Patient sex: M
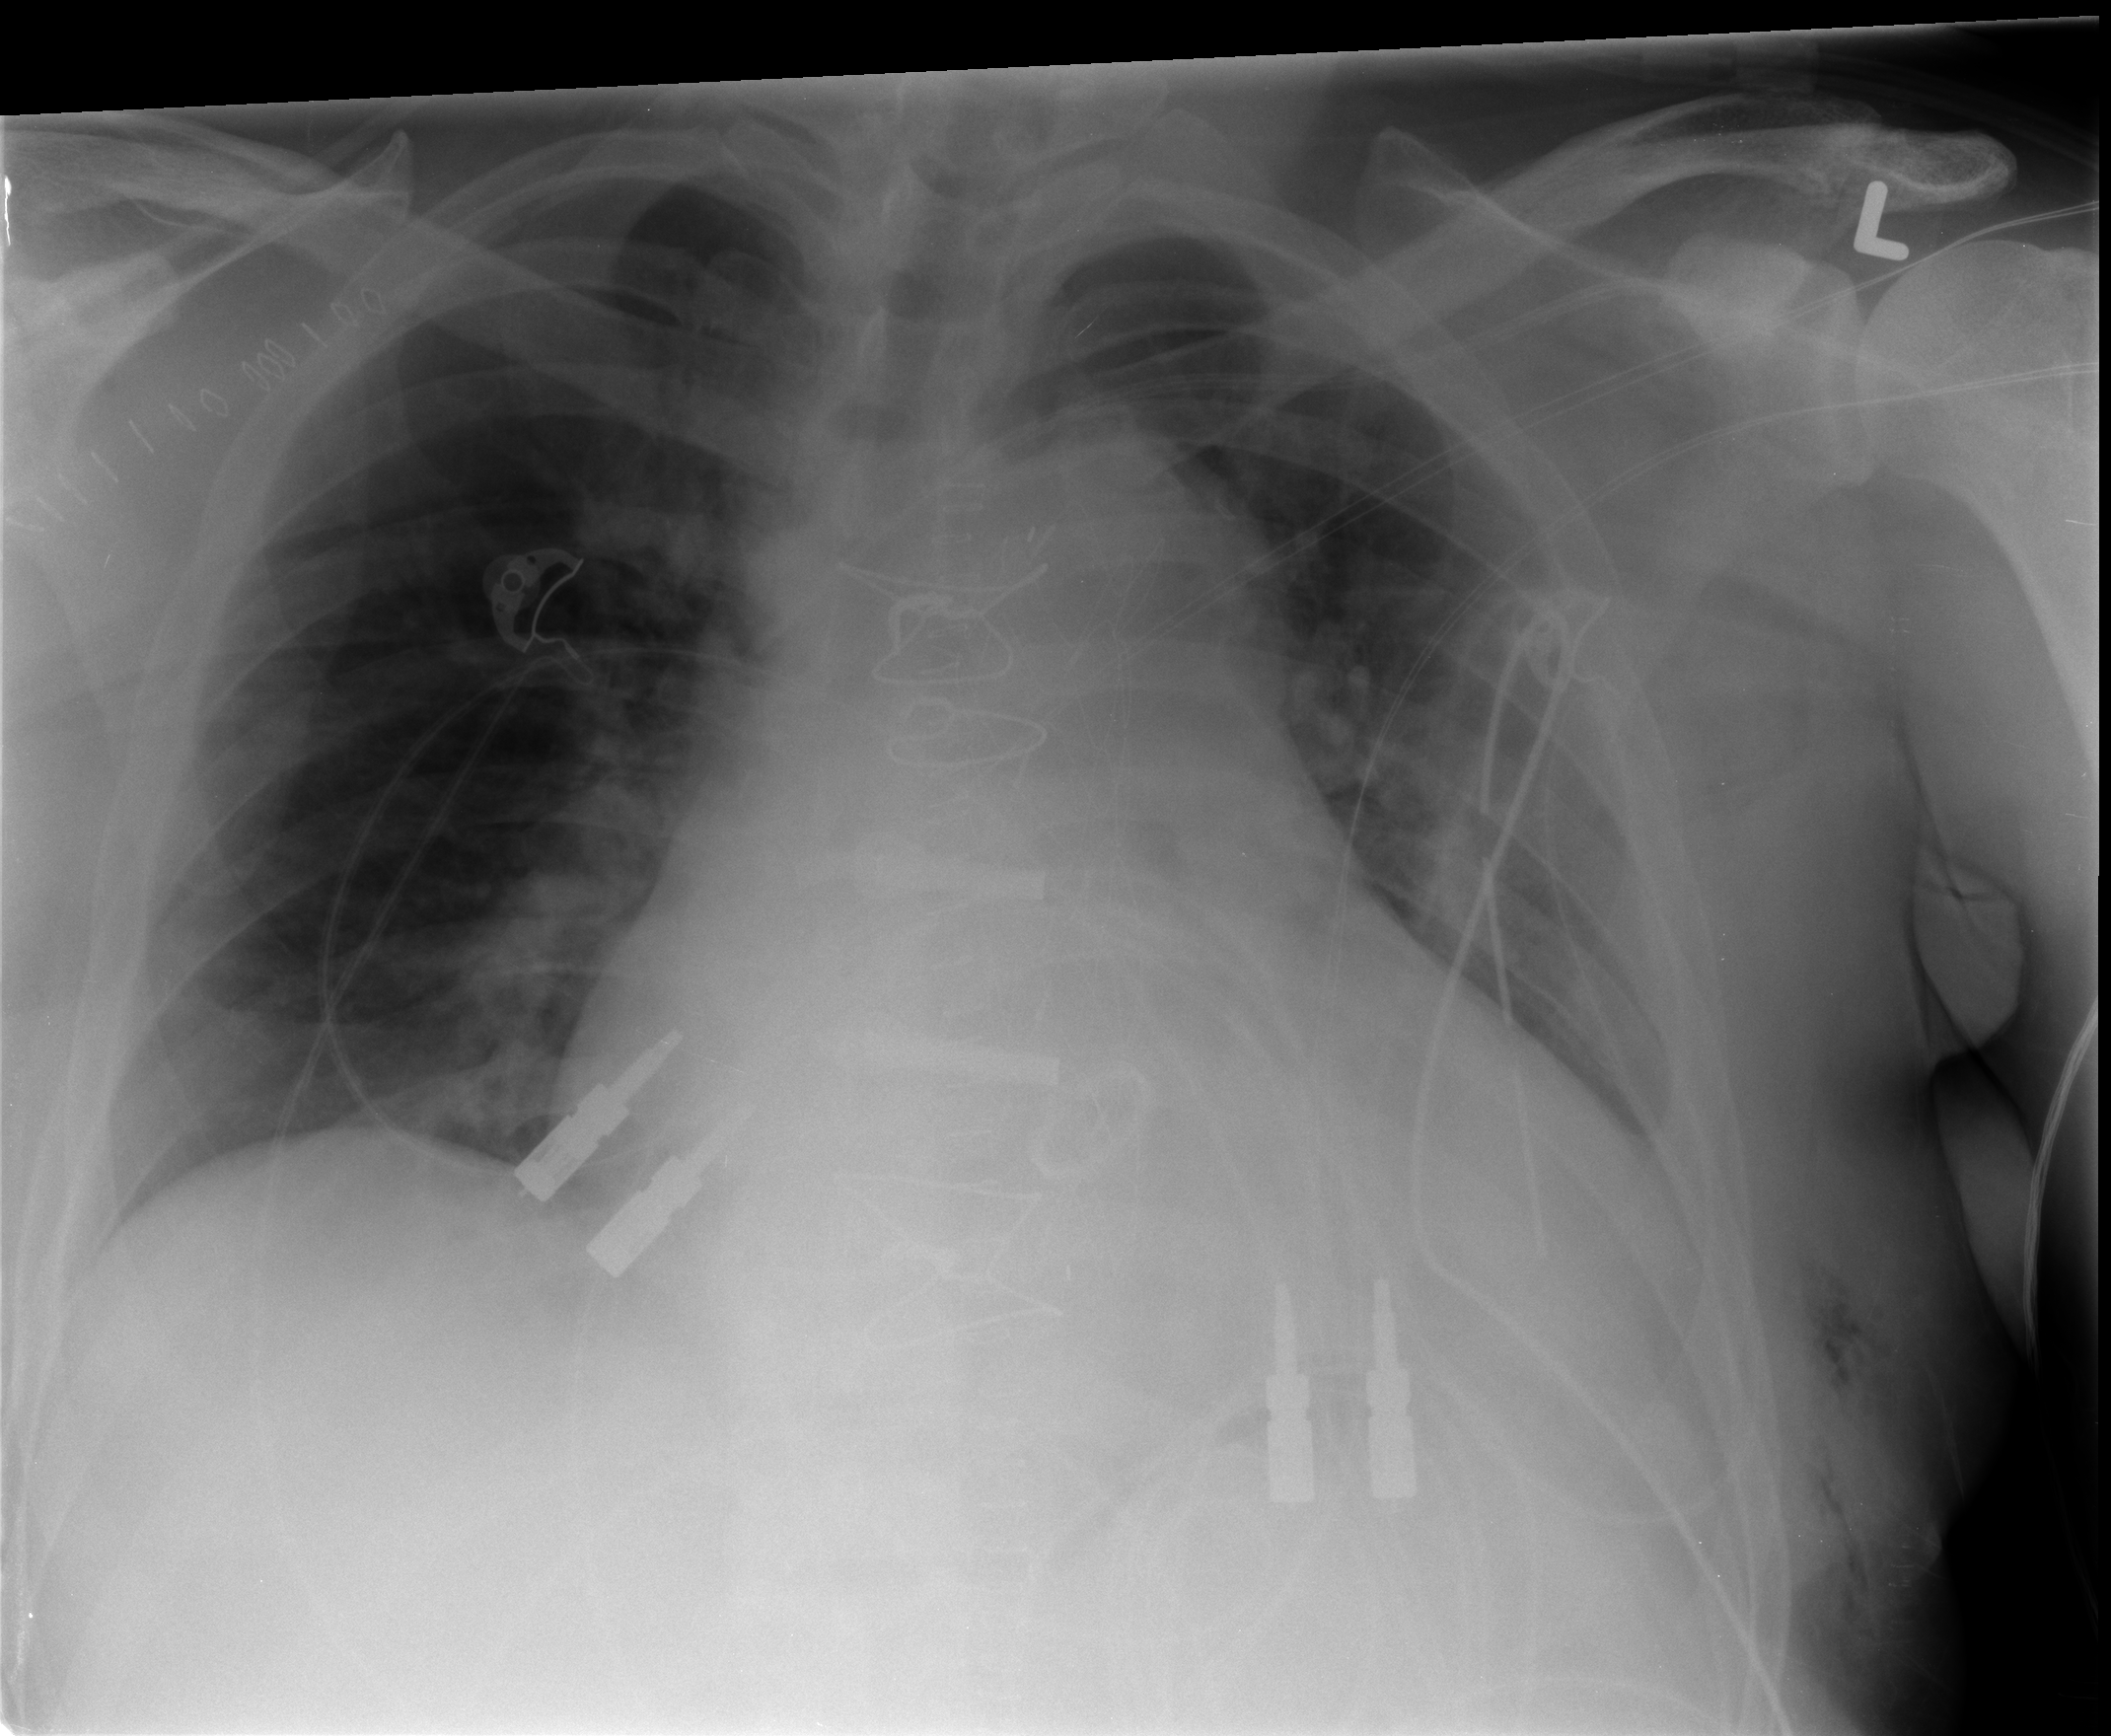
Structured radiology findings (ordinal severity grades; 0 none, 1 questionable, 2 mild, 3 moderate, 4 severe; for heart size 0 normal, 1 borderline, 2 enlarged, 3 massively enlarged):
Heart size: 2
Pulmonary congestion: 2
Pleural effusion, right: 0
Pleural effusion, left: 2
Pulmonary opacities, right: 0
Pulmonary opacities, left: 1
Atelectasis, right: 2
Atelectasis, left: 2